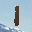
Label: 1